Question: I read the following really good and informative article on MVP: <URL>.
Referring to the below architecture diagram (taken from the post):
1. i wanted to know if the model classes defined in the presentation layer will be shared in the BLL layer as well. Should these classes form part of separate project which will then be referenced in the BLL.
2. Also will not the service layer user the model class to transfer data to & from the BLL.

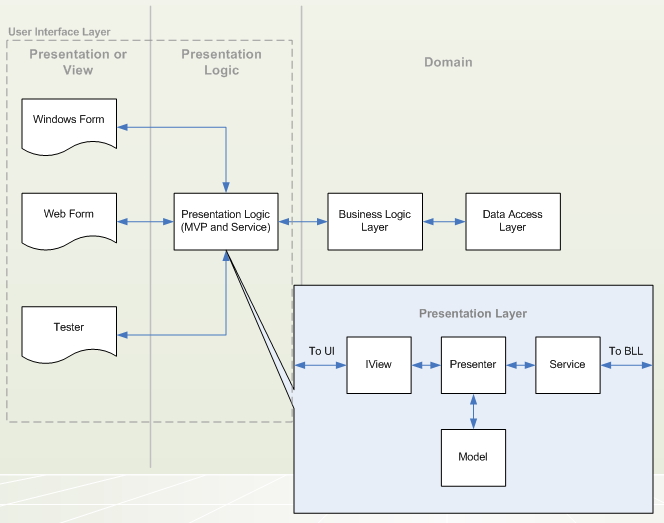
Answer: Depending on your architecture. You are referring to mobile object (not mobile device) or simply entity.. its possible if you place it in your common project/library that can reference by your BLL, DAL, and other projects like your service... there are certain rules when grouping common objects, be sure objects in common lib are very basic objects and helper classes, NO UI library references because this will break the essence of your common library.
If your BLL, DAL, has constraint referencing the Entity (this happens when you place your entity object in your BLL or DAL), create interface of that entity and place it in your common library and use this as parameter instead of entity object...
On service, I use interface for mocking... Interface allows you to do horizontal testing (mocking) because you could create mock objects using interface...
Hope I answer your questions...